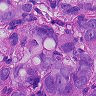
Metastatic tissue present: yes